高三 · 计数
设 $X \sim N\left(\mu_{1}, \sigma_{1}^{2}\right), Y \sim N\left(\mu_{2}, \sigma_{2}^{2}\right)$, 这两个正态分布密度曲线如图所示,下列结论中正确的是 ( )

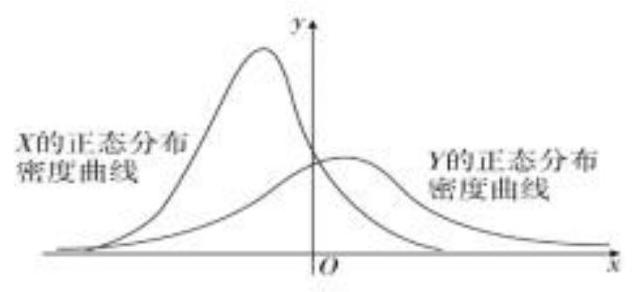
A.

$P\left(Y \geq \mu_{2}\right) \geq P\left(Y \geq \mu_{1}\right)$
B. $P\left(X \leq \sigma_{2}\right) \leq P\left(X \leq \sigma_{1}\right)$

C. 对任意正数 $t, P(X \geq t) \geq P(Y \geq t)$

D. 对任意正数 $t, P(X \leq t) \geq P(Y \leq t)$
答案: D
解析: 答案:D

【解析】A 项, 由正态分布密度曲线可知, ${ }^{x=\mu_{2}}$ 为 $Y$ 曲线的对称轴, $\mu_{1}<\mu_{2}$,

所以 $P\left(Y \geq \mu_{2}\right)=\frac{1}{2}<P\left(Y \geq \mu_{1}\right)$, 故 A 错;

B 项, 由正态分布密度曲线可知, $0<\sigma_{1}<\sigma_{2}$, 所以 $P\left(X \leq \sigma_{2}\right)>P\left(X \leq \sigma_{1}\right)$, 故 B 错;

$\mathrm{C}$ 项, 对任意正数 $t, P(X>t)<P(Y>t)$, 即有 $P(X \geq t)<P(Y \geq t)$, 故 $\mathrm{C}$ 错;

$\mathrm{D}$ 项, 对任意正数 $t, P(X>t)<P(Y>t)$, 因此有 $P(X \leq t) \geq P(Y \leq t)$

故 D 项正确,

故选 D